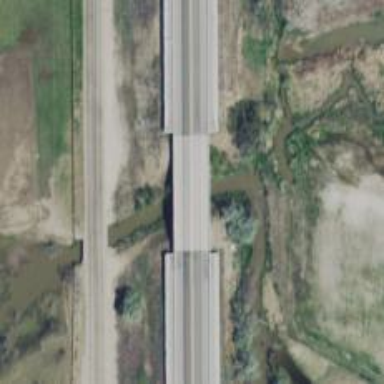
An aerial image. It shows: Bridge with asphalt surface carrying trunk highway.